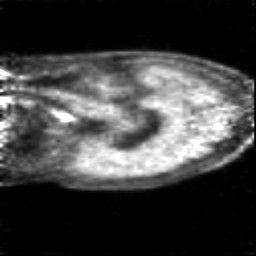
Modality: PET
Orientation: sagittal
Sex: female
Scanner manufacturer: siemens